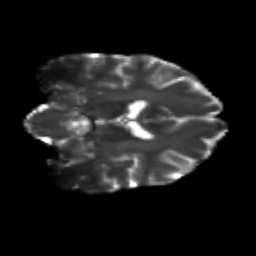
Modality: T2w
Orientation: coronal
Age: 22
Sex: male
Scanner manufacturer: siemens
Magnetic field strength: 3 T
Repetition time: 3.5 s
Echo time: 0.113 s